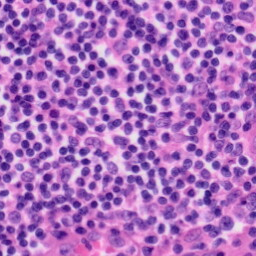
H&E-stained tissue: Tonsil